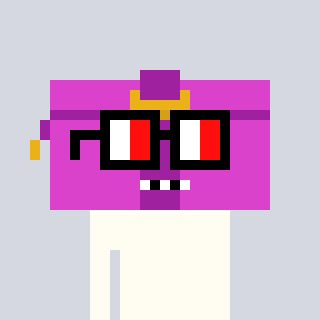
a pixel art character with square glasses with black frames and red eyes, a clutch-shaped head and a bluegrey-colored body on a cool background